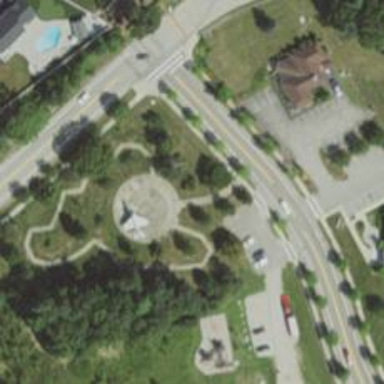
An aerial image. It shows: Historic memorial.